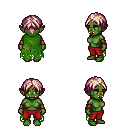
a pixel art fantasy rpg character, female body template, orc, green skin, green tattered cape, red pants, white blonde parted hairstyle, leather bracers, four views (front, back, left, right), 2x2 character sprite sheet, small pixel art, hard edges, no anti-aliasing